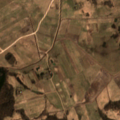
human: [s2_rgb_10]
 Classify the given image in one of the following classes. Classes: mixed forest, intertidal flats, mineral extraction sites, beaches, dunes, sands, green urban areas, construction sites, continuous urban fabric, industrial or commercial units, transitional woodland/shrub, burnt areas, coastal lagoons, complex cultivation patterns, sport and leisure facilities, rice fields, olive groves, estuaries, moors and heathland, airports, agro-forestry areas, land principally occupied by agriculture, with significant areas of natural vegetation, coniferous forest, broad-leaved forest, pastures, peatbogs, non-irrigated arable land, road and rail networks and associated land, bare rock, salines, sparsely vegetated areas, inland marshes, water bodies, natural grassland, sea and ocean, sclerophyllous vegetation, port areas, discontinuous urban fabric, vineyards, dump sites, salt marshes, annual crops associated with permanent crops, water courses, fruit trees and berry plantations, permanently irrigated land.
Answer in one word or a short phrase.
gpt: non-irrigated arable land, complex cultivation patterns, land principally occupied by agriculture, with significant areas of natural vegetation, broad-leaved forest